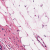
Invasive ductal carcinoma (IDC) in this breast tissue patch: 0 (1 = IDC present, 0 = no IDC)